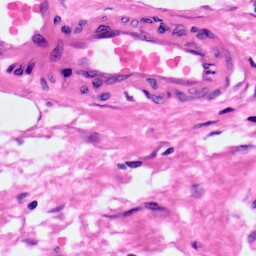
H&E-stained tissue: Pancreatic